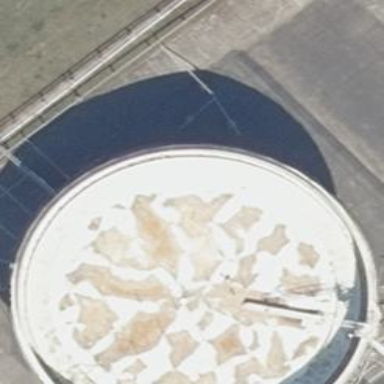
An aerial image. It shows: Storage tank created as man-made structure.